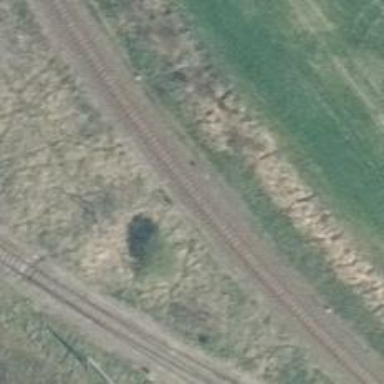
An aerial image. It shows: Solitary milestone along the railway.